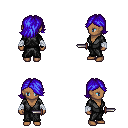
a pixel art fantasy rpg character, female body template, human, dark skin, gray robe, metal pants, blue swoop hairstyle, white cloth bandages, dagger, four views (front, back, left, right), 2x2 character sprite sheet, small pixel art, hard edges, no anti-aliasing